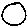
Label: circle